Question:
Just confused, why is not mL = 1?
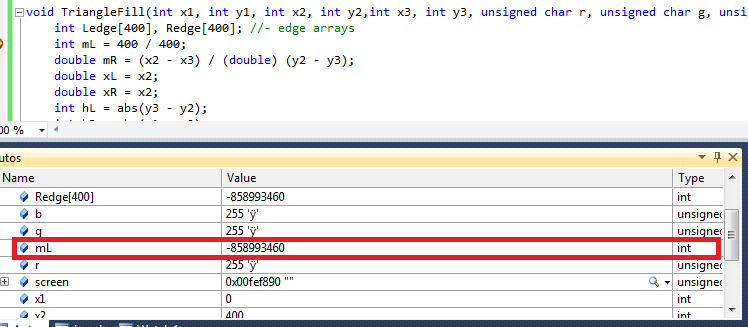
Answer: Visual studio treats 'int mL = 400/400' as two step process.
First step would be allocating memory in stack. So, you see a garbage value. Press F10/F11 (step once more) you should see 1.
-858993460 translates to 0xCCCCCCCC which is a bit pattern used by Microsoft compilers to detect buffer overruns and to initialize an empty stack.Some more details here - <URL>